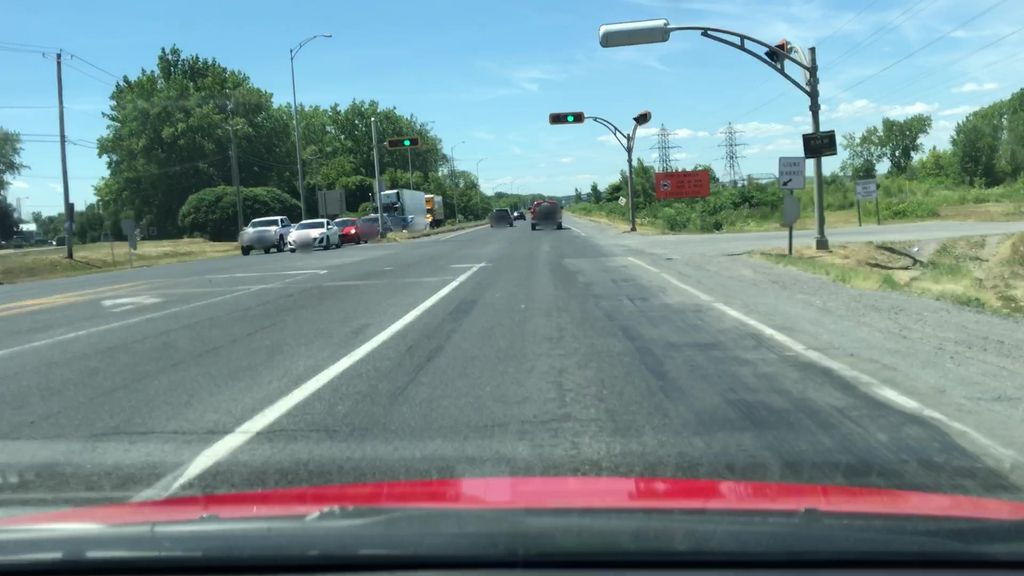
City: montreal